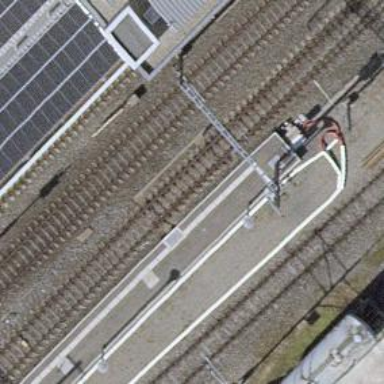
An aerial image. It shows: Railway switch.